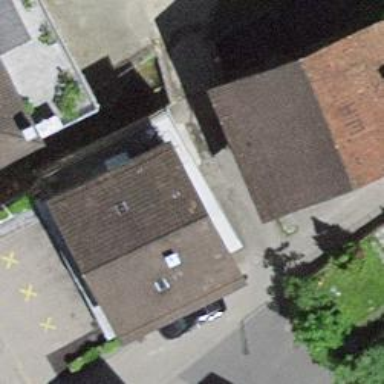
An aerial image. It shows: Convenience shop.